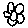
Label: flower